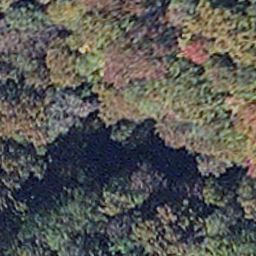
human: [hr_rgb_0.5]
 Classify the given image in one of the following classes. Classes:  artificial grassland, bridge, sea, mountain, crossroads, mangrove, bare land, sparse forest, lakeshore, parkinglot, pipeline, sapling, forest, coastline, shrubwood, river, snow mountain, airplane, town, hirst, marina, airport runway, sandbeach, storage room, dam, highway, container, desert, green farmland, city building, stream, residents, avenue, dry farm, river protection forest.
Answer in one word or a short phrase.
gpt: mangrove